Question: I have a data.frame like this:
'''
X1 X2 n
1 -80.3845 43.19402 4
2 -80.3845 43.19402 4
3 -80.3845 43.19402 4
4 -80.3845 43.19402 4
'''
You'll notice the values are all the same in each variable. What I'm trying to do is to create a new dataframe that is adjusted so that the variables X1 and X2 do not overlap. I need them to have a difference of 0.1. The final dataframe should look like this:
'''
X1 X2 n
1 -80.3845 43.19402 4
2 -80.3845 43.29402 4
3 -80.2845 43.29402 4
4 -80.2845 43.19402 4
'''
This graphic might help to represent what's happening:

The values represent longitudes and latitudes and I have kept the first dot in place and then gone upwards one place, then to the right one spot, then down one spot to number 4.
This is pretty easy for a few rows to do manually, but when we add more dots it gets more complicated. For any 'n' the first row is going to remain with the same values and the rows will snake around in a clockwise fashion. Therefore, for 8 rows it would look like this:
'''
X1 X2 n
1 -80.3845 43.19402 8
2 -80.3845 43.29402 8
3 -80.2845 43.29402 8
4 -80.2845 43.19402 8
5 -80.2845 43.09402 8
6 -80.3845 43.09402 8
7 -80.4845 43.09402 8
8 -80.4845 43.19402 8
'''
The highest number of 'n' I will have is about 400. My thought process is that I should try and calculate in advance what positions each number from 1-400 would be in in such a configuration as the images above. i.e. are they ... -3,-2,-1,0,1,2,3,... rows/columns away from the center point. Then use this to calculate the adjusted values in X1 (which can be thought of as the coordinate for columns) and X2 (which can be thought of as the coordinate for rows) accordingly.
Can anyone think of a better way of doing this?
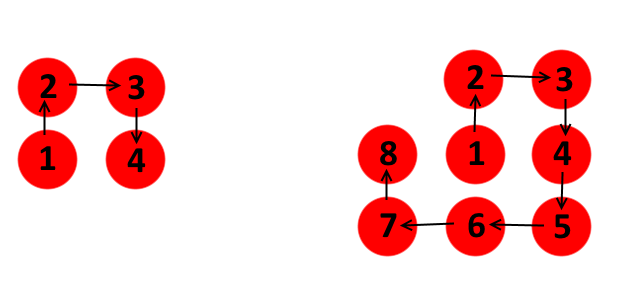
Answer: Here's a straightforward loop:
'''
get_spiral <- function(orig,incr,n){
ng <- ceiling(sqrt(n))
myg <- -floor((ng-1)/2):ceiling((ng-1)/2)
x0 <- which(myg==0)
y0 <- which(myg==0)
vecs <- lapply(orig,'+',myg*incr)
res <- matrix(,n,2)
x <- 0
y <- 0
goin <- "up"
ring <- 0
for (i in 1:n){
res[i,] <- c(vecs[[1]][x0+x],vecs[[2]][y0+y])
if(goin=="up" ){y=y+1; if(y== ring+1){ring=ring+1; goin="right"}; next}
if(goin=="right"){x=x+1; if(x== ring ){ goin="down" }; next}
if(goin=="down" ){y=y-1; if(y== -ring ){ goin="left" }; next}
if(goin=="left" ){x=x-1; if(x== -ring ){ goin="up" }; next}
}
res
}
'''
Examples:
'''
require(ggplot2)
mat<-get_spiral(c(10,10),1,22); df<-data.frame(mat); ggplot(df,aes(X1,X2))+geom_path()
'''